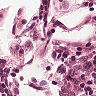
Metastatic tissue present: no